Question: I'm making an angular application, which gives users the possibilities, to manage their projects. I've got nodeJS & express serveside and MongoDB as my database.
I want to achieve, that a user can upload media(images under 16MB, so no need to use GridFS) to their projects and that you can display which project, has which media attached.
I'm not getting the images, nor an error. How can I pass the 'project_Id' from angular, to my route, to find the media attached to the project? Is this way of trying to POST and GET the media the right way?
'''
var mediaSchema = mongoose.Schema({
media : {data: Buffer, contentType: String},
project_id : String,
updated_at : {type: Date, default: Date.now }
});
'''
---
'''
var projectSchema = mongoose.Schema({
author : String,
name : String,
description : String,
tags : String,
updated_at : {type: Date, default: Date.now },
active : {type: Boolean, default: false}
});
'''
'''
var Media = require('./models/media.js');
//GET all the media
app.get('/uploads/', function(req, res, next){
Media.find(function (err, media){
if (err) return next (err);
res.json(media);
});
});
//GET one item
app.get('/uploads/media/:projectId', function(req, res, next){
Media.findOne(req.params , function (err, media){
if (err) return next (err);
res.json(media);
});
});
'''
'''
app.use(multer({ dest: './uploads/',
rename: function (fieldname, filename) {
return filename+Date.now();
},
onFileUploadStart: function (file) {
console.log(file.originalname + ' is starting ...')
},
onFileUploadComplete: function (file) {
console.log(file.fieldname + ' uploaded to ' + file.path)
done=true;
}
}));
var Media = require('./app/models/media.js');
//POST media to the upload directory
app.post('/uploads/', function(req, res){
if(done==true){
Media.create(req.body, function(err, post){
console.log(req.files);
res.end('File uploaded');
});
}
});
'''
'''
var app = angular.module('myApp', []);
app.controller('projectCtrl', function($scope, $http) {
$scope.myVar = false;
$scope.toggle = function() {
$scope.myVar = !$scope.myVar
};
$http.get('/profile/project/').then(function (res){
$scope.projects = res.data;
});
//GET Media
var projectId = {{projects._id}};
$http.get('/uploads/media' + projectId).succes(function(data){
console.log('Medien-Daten erhalten');
$scope.media = data;
});
});
'''
Kind regards from Germany,
David
Trying to implement a solution, I get problems with my scopes. When I'm adding the $http.get for the media, my other scope seem to fetch no data... they are shown like this:
Fixed the error in the controller. I hadn't defined a var for projectId, that caused the error.
Managed to make the GET request work, and my application is looking for entries in the database. But i can't manage to see any..
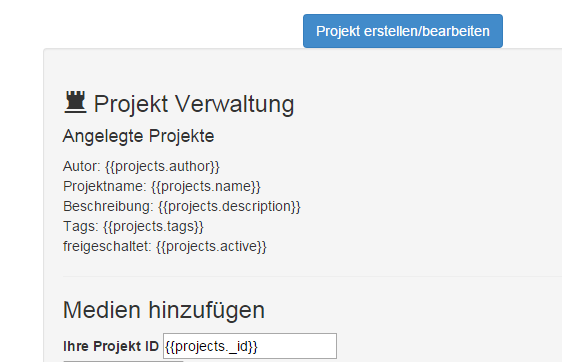
Answer: Your use of '.find' is incorrect in the get all function.
See <URL>
'''
Media.find({}, function (err, media){
if (err) return next (err);
res.json(media);
});
'''
This will return all documents.